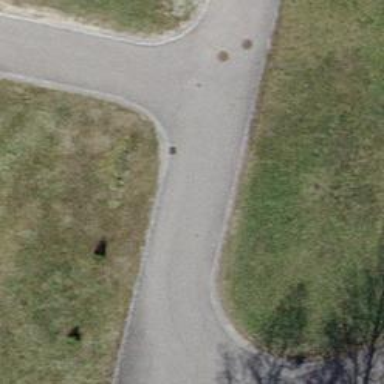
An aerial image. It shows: Residential road with asphalt surface and no sidewalk.